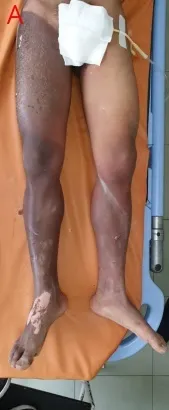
A) The first-day patient was admitted to the hospital, burns were seen on the entire right lower leg and left calf.
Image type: medical_photograph (skin_photograph)